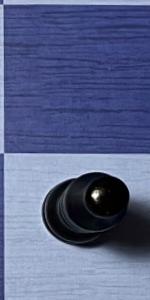
Label: Bishop_Black